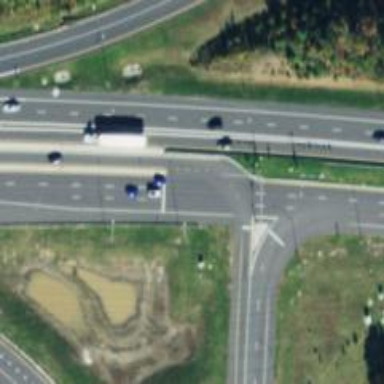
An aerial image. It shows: Asphalt trunk highway classified as expressway.